Question: I use 'VS2012' and 'SQL Server 2012'
I add 'Dapper' to my 'VS2012' like this

I have one class like this :
'''
public class DomainClass
{
public SexEnum sex { get; set; }
public int Id { get; set; }
public string Name { get; set; }
}
enum SexEnum
{
Men = 0, Women = 1
}
'''
I have a table 'ATest' and i have a query like this :
'''
Select * From ATest
'''
How i can execute this query and convert my result in to 'IList of DomainClass' with Dapper ?
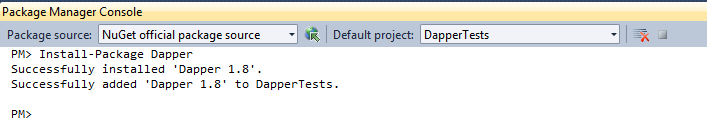
Answer: '''
public static IList<DomainClass> GetAllDomains()
{
using (var con = new SqlConnection(Properties.Settings.Default.YourConnection))
{
const String sql = "Select sex, Id, Name From ATest ORDER BY Name ASC;";
con.Open();
IList<DomainClass> domains = con.Query<DomainClass>(sql).ToList();
return domains;
}
}
'''